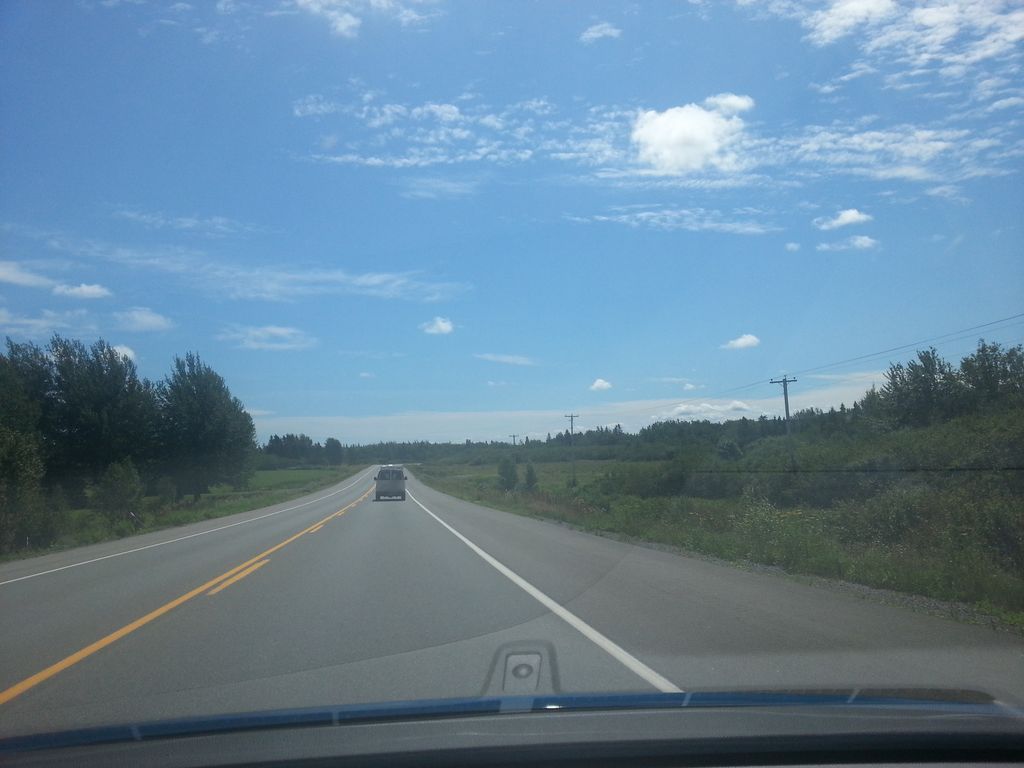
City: charlottetown